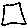
Label: square